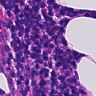
Metastatic tissue present: no